Field crop: maize
Growth stage: 2
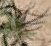
Species: salsola